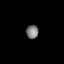
Tissue: lung
Cell type: Epithelial cells
Senescence score: 0.1744
Nuclear area (px): 160
Mean DAPI intensity: 125.369